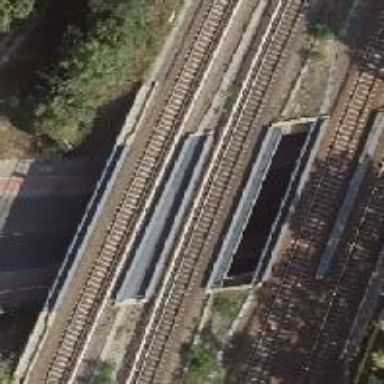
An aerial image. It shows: Bridge carrying electrified light rail track.